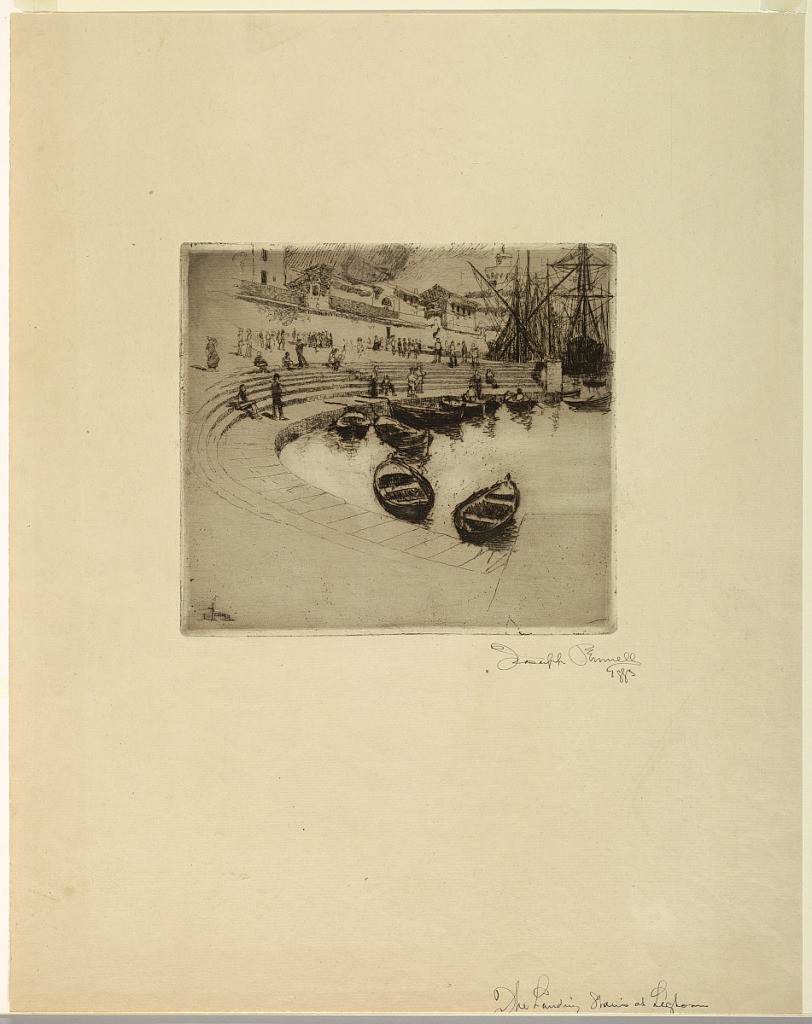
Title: Landing Place, Leghorn
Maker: Joseph Pennell, American, active England, 1857–1926
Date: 1883
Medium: Etching in black ink on paper
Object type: Print
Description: Curbed quay with small boats tied up. Foreground area left unfinished. Steps and many figures in the distance.